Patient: sex M, age 57
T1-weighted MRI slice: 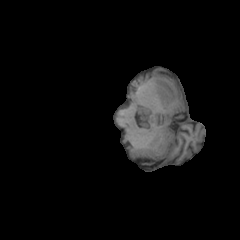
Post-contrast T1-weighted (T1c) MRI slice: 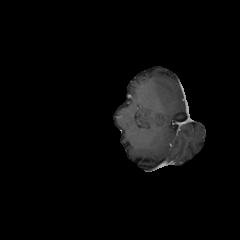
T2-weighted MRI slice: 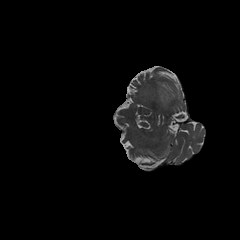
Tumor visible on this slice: no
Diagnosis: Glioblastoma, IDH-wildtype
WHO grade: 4